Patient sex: M
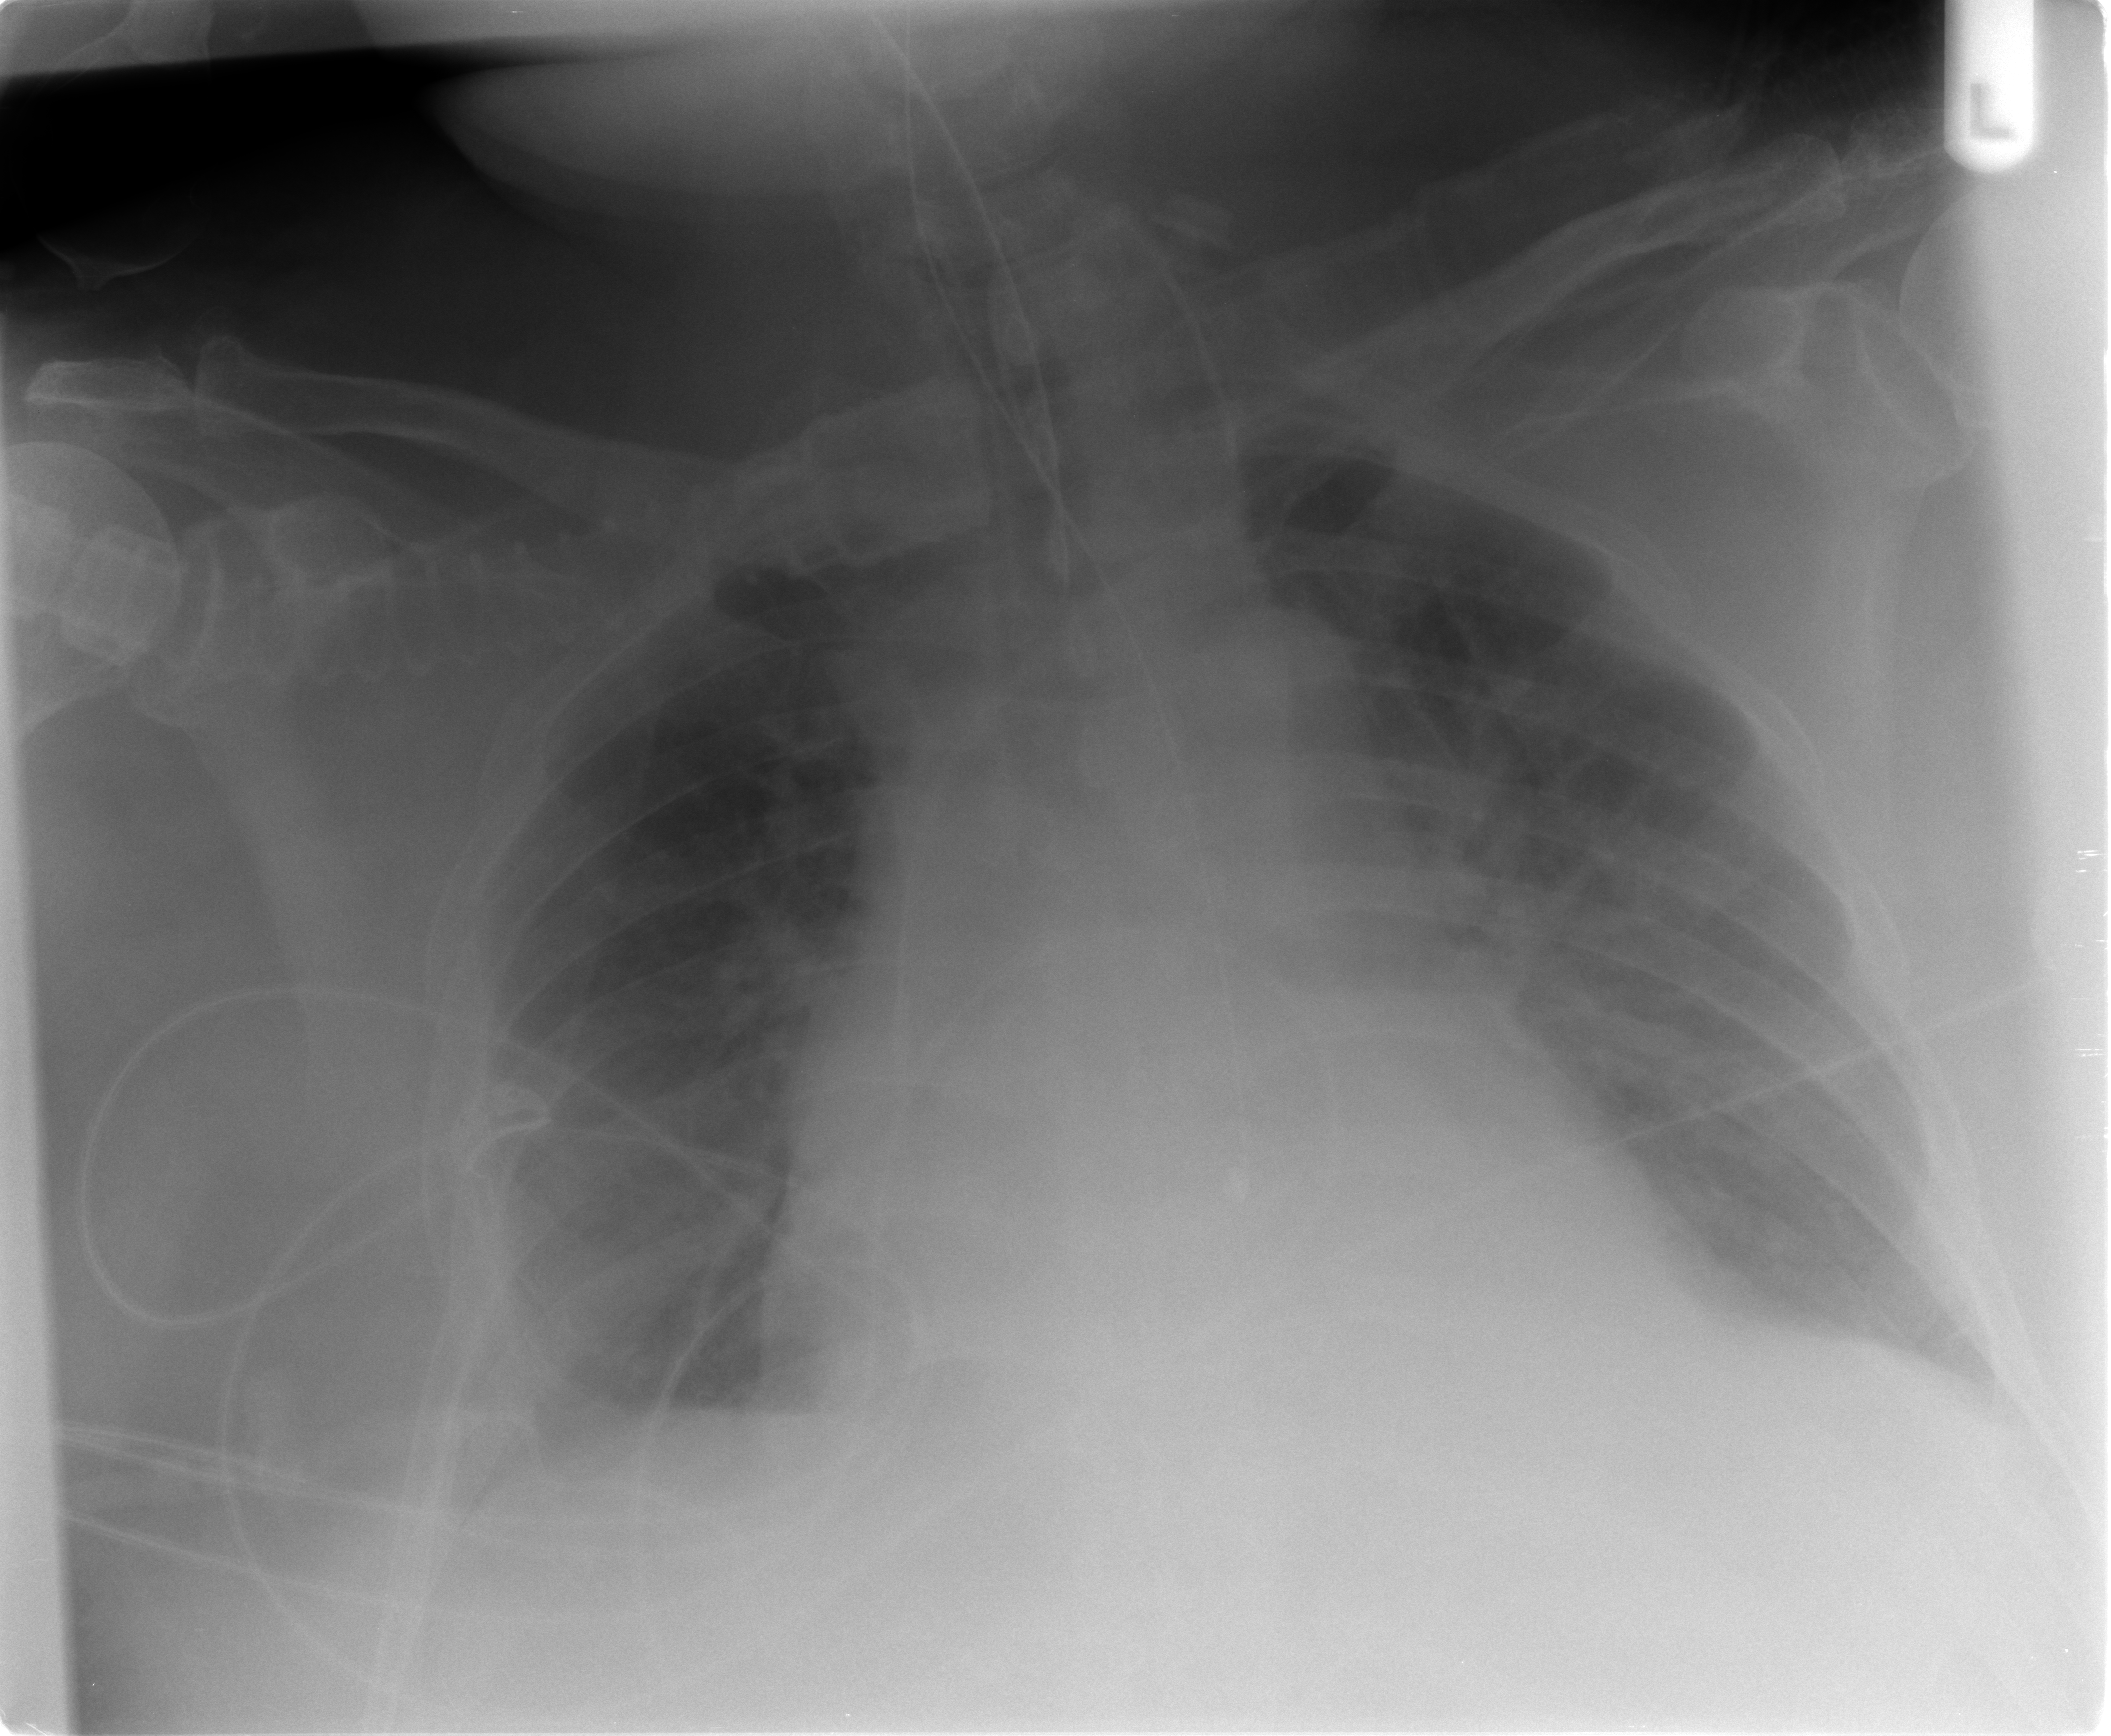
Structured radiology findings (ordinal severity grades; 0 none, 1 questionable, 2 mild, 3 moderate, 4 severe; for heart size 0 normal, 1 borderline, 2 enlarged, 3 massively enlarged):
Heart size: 3
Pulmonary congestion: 2
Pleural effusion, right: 1
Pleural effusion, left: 1
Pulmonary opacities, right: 0
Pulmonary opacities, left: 0
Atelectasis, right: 1
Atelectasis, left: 1